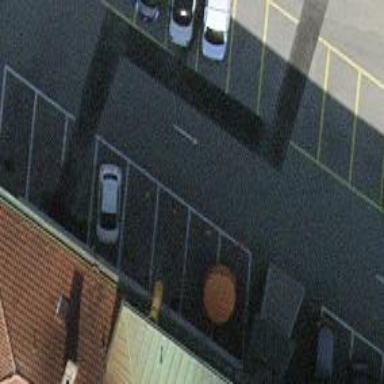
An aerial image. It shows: Parking area with asphalt surface.